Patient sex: M
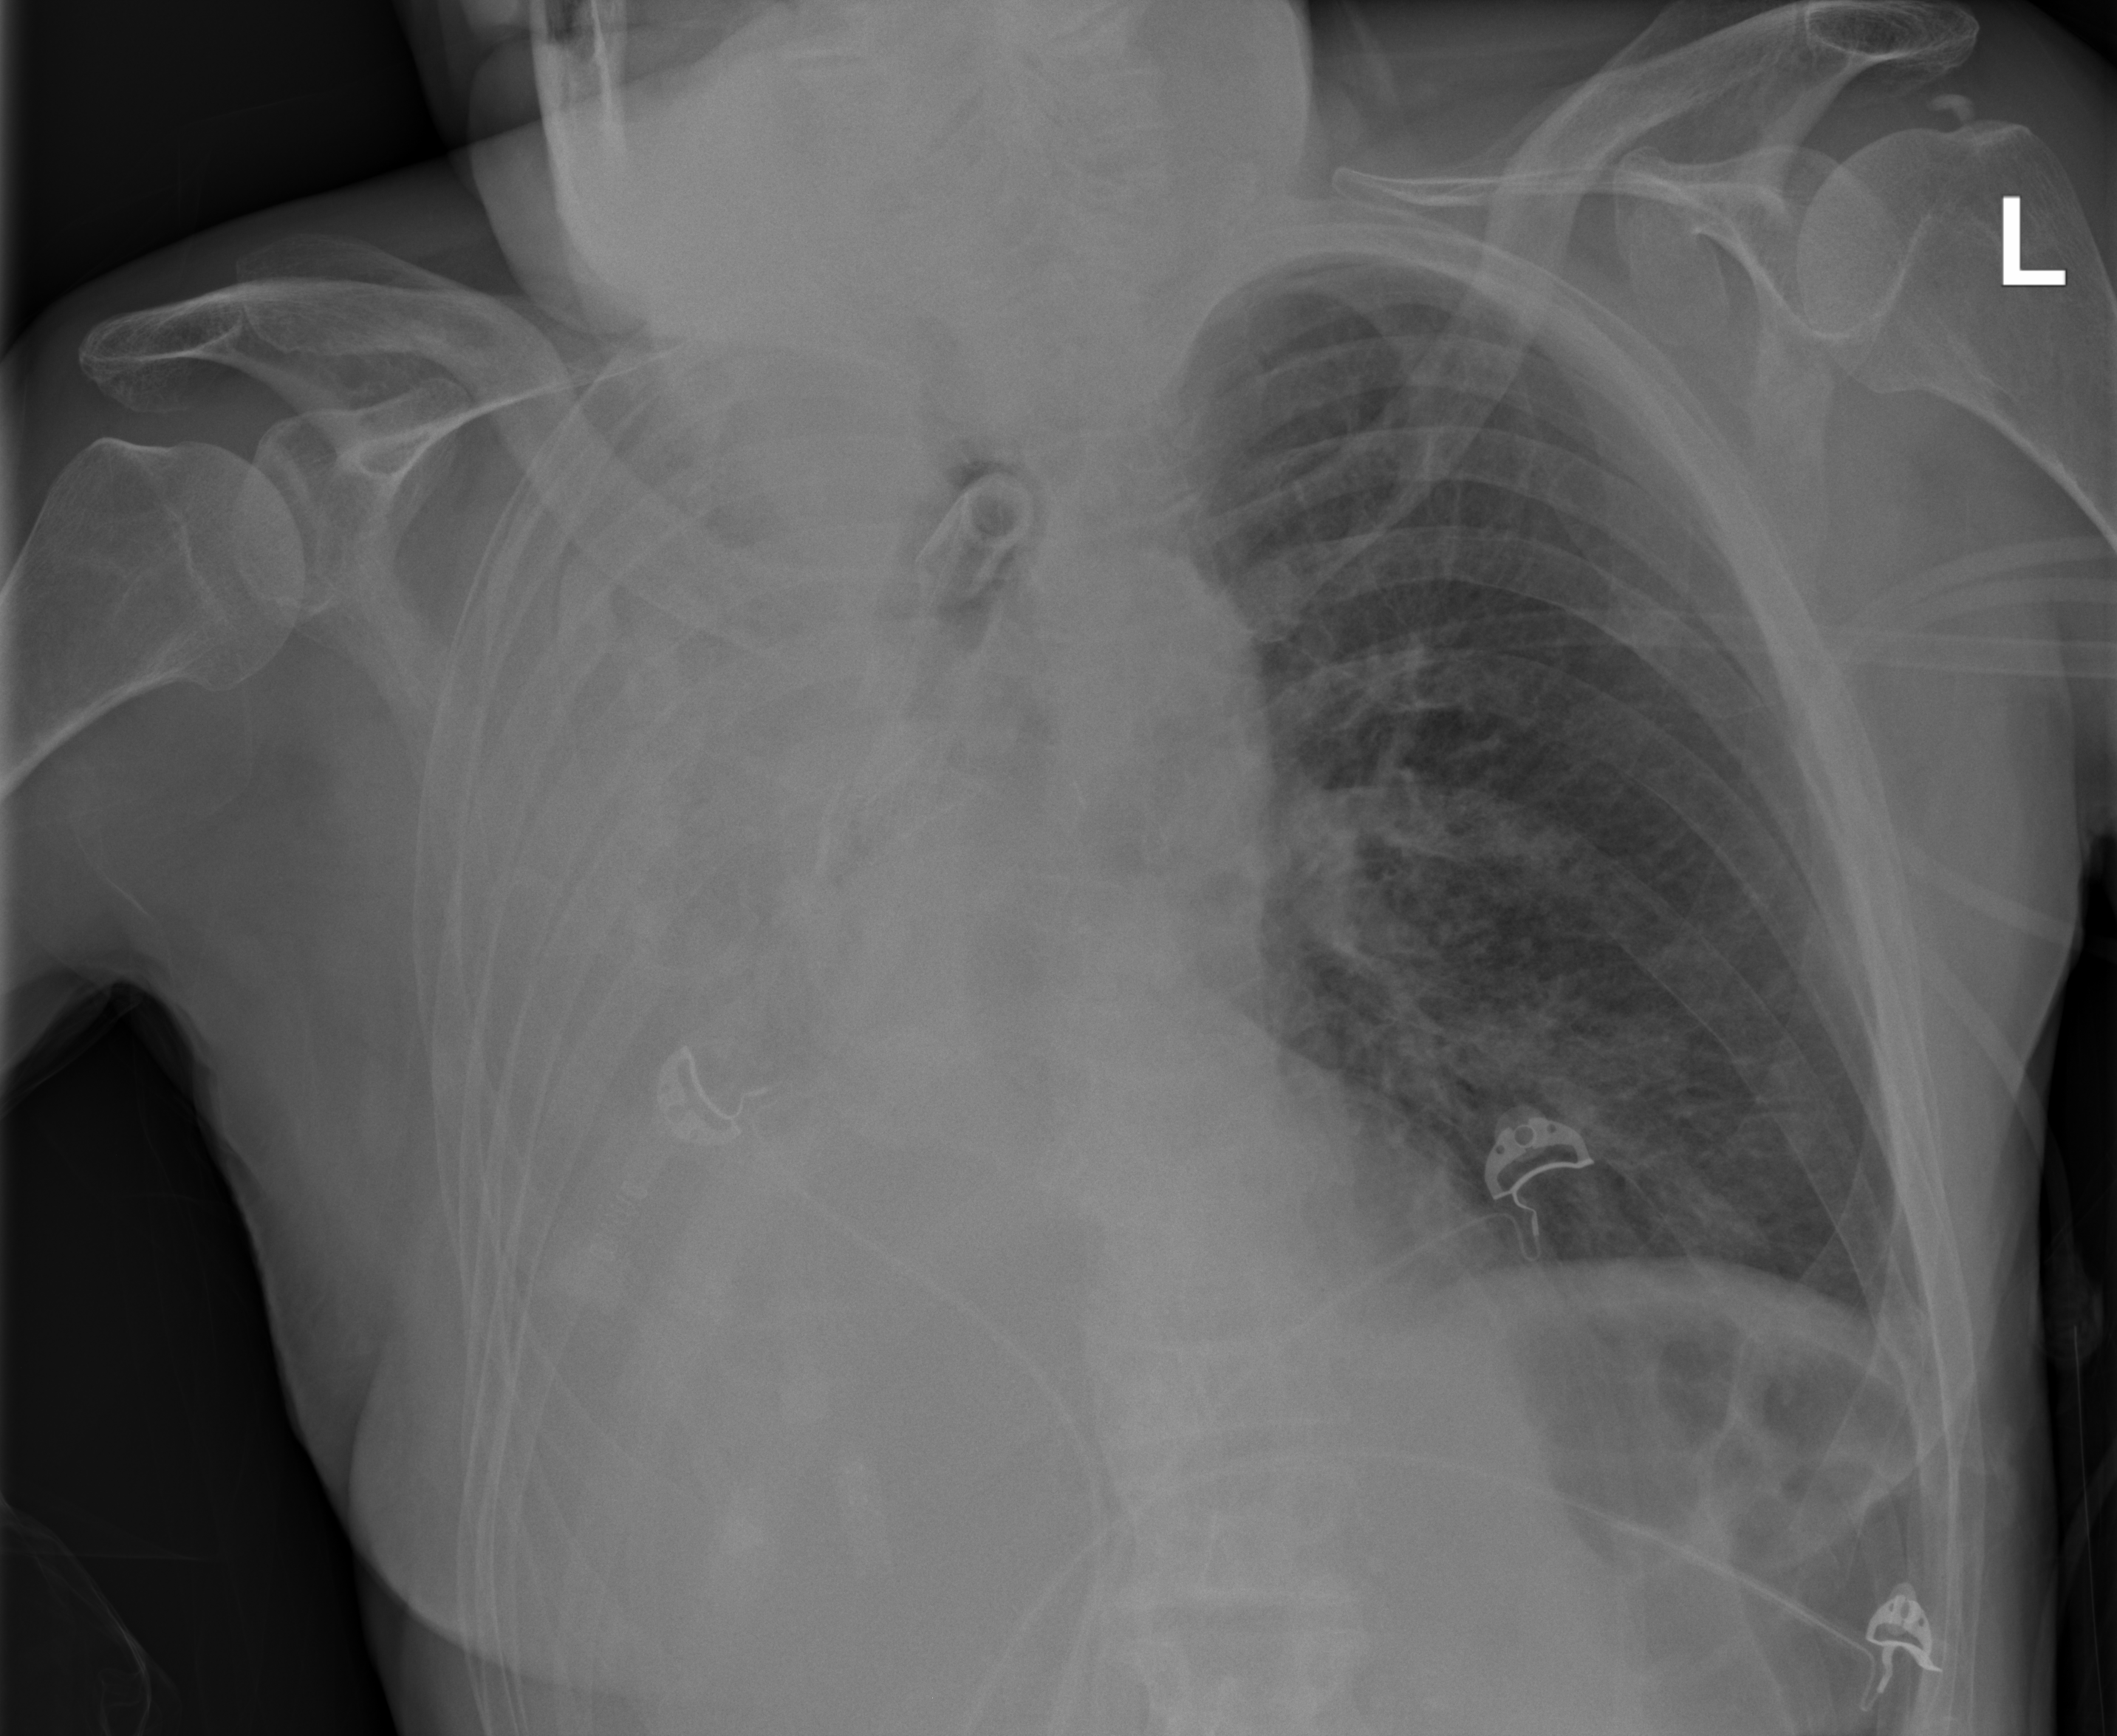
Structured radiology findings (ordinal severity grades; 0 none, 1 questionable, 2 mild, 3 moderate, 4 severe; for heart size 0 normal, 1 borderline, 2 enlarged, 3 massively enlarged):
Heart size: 2
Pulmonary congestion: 2
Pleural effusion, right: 2
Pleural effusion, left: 0
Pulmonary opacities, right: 3
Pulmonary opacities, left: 2
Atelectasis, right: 4
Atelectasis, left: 2